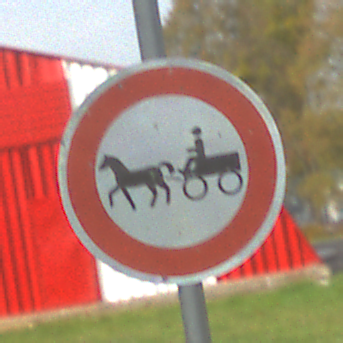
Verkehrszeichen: VerbotGespannfuhrwerke
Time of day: MorningAfternoon
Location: Outdoor (Suburban)
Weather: PartlyCloudy
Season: NotSpecified
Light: Natural